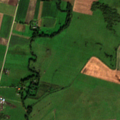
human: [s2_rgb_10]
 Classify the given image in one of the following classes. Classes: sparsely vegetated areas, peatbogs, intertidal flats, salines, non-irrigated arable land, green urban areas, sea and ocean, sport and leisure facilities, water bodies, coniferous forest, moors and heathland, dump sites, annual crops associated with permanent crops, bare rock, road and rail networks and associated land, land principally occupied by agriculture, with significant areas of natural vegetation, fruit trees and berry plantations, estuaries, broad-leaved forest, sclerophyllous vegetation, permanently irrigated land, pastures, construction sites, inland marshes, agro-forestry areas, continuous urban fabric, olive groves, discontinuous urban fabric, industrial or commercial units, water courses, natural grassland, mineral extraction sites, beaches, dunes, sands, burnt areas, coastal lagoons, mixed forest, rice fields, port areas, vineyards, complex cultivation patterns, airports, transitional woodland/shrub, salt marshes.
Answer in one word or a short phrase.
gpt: non-irrigated arable land, pastures, complex cultivation patterns, land principally occupied by agriculture, with significant areas of natural vegetation